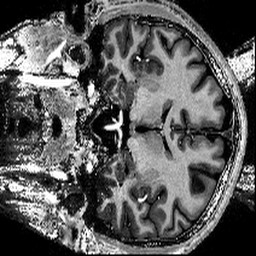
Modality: T1w
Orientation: coronal
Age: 21
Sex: male
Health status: healthy
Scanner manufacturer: siemens
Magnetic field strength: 9.4 T
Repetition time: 6 s
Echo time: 0.003 s